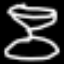
Label: hourglass